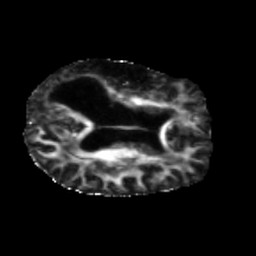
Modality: FA
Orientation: axial
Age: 65
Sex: female
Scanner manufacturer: siemens
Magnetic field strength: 3 T
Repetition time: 5.47 s
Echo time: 0.0854 s